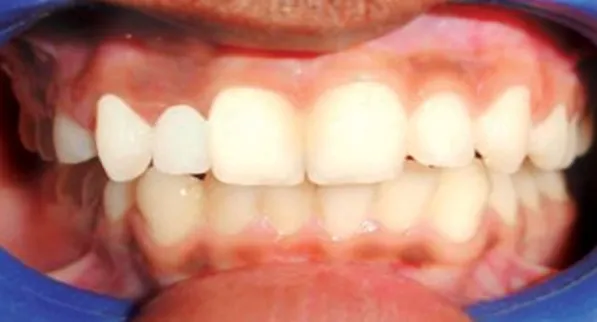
After debonding.
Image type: medical_photograph (oral_photograph)